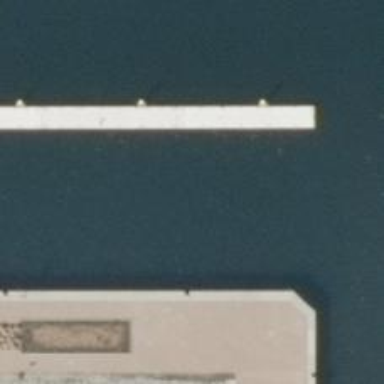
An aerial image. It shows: Man-made pier.